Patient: sex M, age 46
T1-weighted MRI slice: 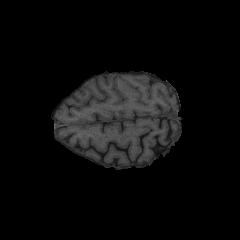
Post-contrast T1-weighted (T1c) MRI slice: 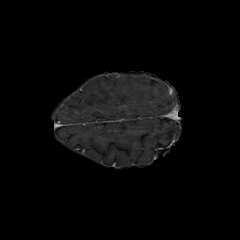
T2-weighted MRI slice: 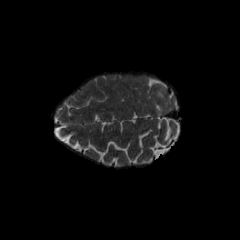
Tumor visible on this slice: no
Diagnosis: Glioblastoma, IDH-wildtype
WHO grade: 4